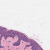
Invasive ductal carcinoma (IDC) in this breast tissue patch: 0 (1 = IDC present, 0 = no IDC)